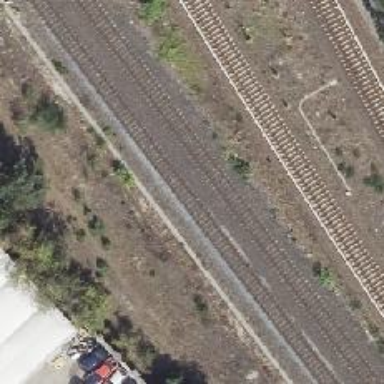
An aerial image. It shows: Railway track.